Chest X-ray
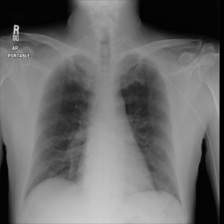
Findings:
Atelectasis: negative
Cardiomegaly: negative
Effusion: negative
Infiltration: negative
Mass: negative
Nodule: negative
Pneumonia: negative
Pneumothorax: negative
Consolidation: negative
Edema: negative
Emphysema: negative
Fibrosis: negative
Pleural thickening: negative
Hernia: negative